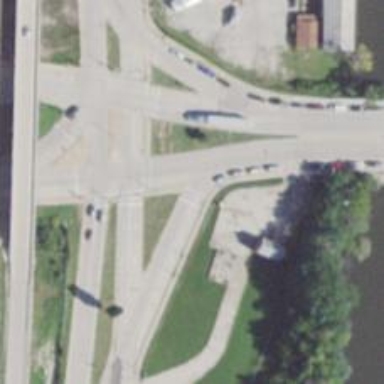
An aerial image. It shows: Marked road crossing.